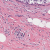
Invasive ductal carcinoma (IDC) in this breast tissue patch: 0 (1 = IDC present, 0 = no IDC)